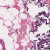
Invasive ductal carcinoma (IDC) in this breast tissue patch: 0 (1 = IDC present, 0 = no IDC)